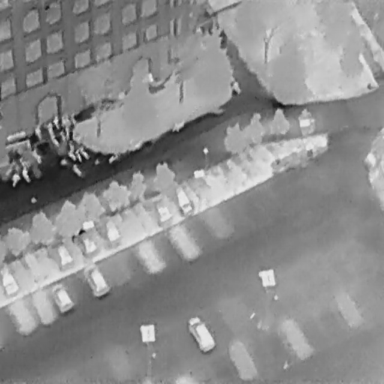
There are 27 objects shown in the infrared image, including nine Cars, and 18 Bicycles.